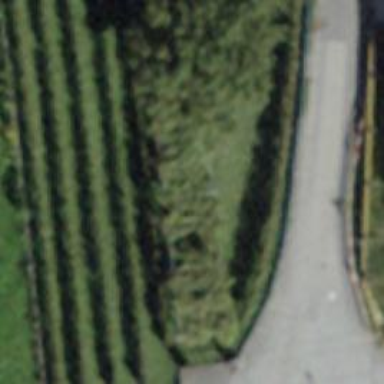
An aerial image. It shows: Vineyard.